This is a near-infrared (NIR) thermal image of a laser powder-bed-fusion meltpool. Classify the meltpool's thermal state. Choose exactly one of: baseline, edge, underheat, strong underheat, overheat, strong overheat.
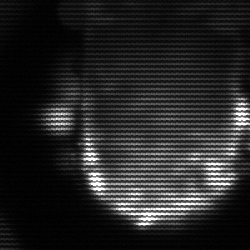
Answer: baseline